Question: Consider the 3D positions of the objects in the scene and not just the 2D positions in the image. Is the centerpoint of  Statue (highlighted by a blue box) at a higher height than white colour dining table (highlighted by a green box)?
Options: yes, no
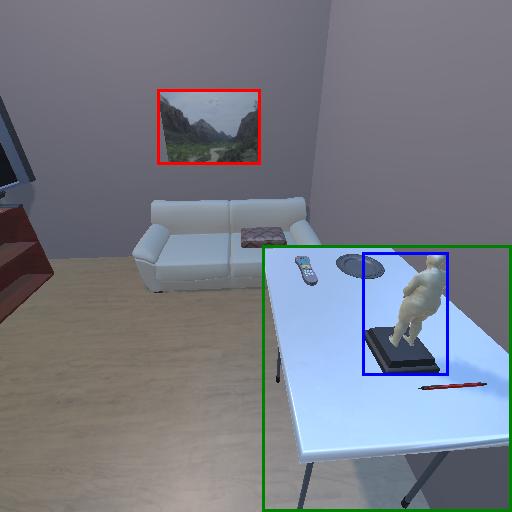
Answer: yes